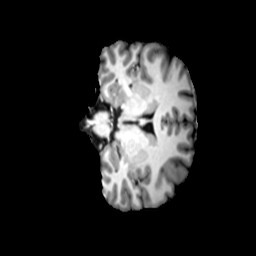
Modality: T1w
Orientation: coronal
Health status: ill
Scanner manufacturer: siemens
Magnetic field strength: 3 T
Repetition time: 2 s
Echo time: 0.00303 s